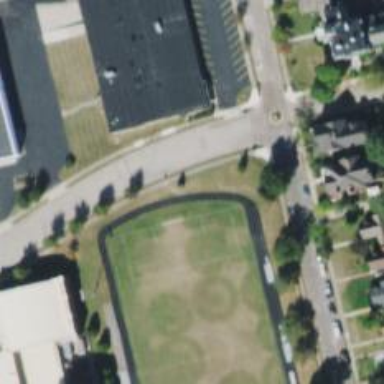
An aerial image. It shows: Athletic track located in leisure land area.